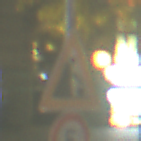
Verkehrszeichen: SteinschlagLinks
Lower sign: Geschwindigkeit5
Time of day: Night
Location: Outdoor (Urban)
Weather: Clear
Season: NotSpecified
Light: Artificial